Question: I'm trying to delete certain registry values. I've used <URL>.
1. This code works perfectly if you define the exact key. For example, I want to delete Logon.vbs from the Run key. If I also want to delete Logoff.vbs, it seems I cannot use *.vbs to delete those two. How would I do that (deleting multiple keys with the same extension)?
2. A related question is how to delete a key that holds certain data. For example, I have a key named Logon which contains data to C:\Windows\Logon.vbs. I want that key deleted as well. When using the example above, this did not work.
I have permission(s) on those keys, so that's not the issue. What am I missing or doing wrong?
As an example I've provided a screenshot where example (1) is represented by the red color and (2) by blue. Screenshot:

The code in my first example would look like:
'''
@echo off
setlocal
set "DisableScripts=HKLM\SOFTWARE\Microsoft\Windows\CurrentVersion\Run"
rem get only the first token of each line of "reg query"
for /f %%I in (
'reg query "%DisableScripts%"'
) do (
echo(%%I | findstr /i "Logon.vbs" >NUL && (
rem (if "findstr" didn't exit with an abnormal error code)
echo Deleting item %%I
reg delete "%DisableScripts%" /v "%%I" /f
)
'''
This deletes the key "Logon.vbs" just fine. However, I also want to delete "Logoff.vbs". I have tried with "*.vbs", but to no avail.
The code above does also not delete the "Script" value where the Data contains Logon.vbs. I suppose I would somehow have to use the switch for that...
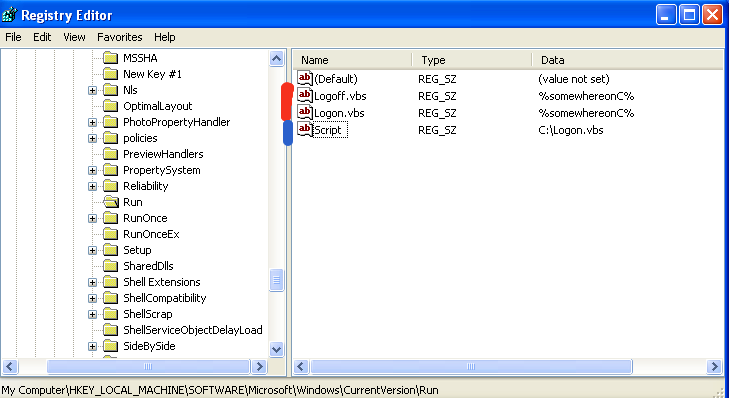
Answer: Code for the first example:
'''
for /f %%a in ('reg query "%DisableScripts%" /s^|findstr /ic:"\.vbs "') do echo reg delete "%DisableScripts%" /v "%%~a" /f
'''
---
Code for the second example:
'''
for /f %%a in ('reg query "%DisableScripts%" /s^|findstr /eic:"C:\logon\.vbs"') do echo reg delete "%DisableScripts%" /v "%%~a" /f
'''
Please note the Regex expressions '"\.vbs "' and '"C:\logon\.vbs"'. Use a command line with administrator permissions.